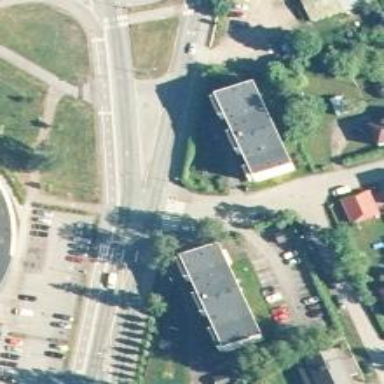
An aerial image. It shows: Road with "give way" sign.